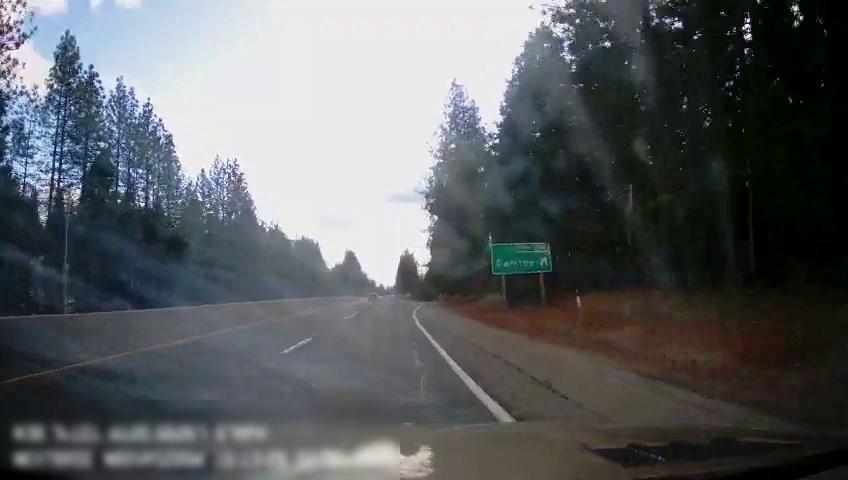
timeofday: Day
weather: Sunny
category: Drivable Space
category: Vehicles | SUV
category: Lanes | Alternate Lane
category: Lanes | Current Lane
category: Lanes | Alternate Lane
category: Traffic | Signs